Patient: sex F, age 74
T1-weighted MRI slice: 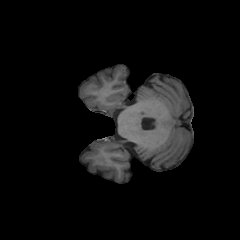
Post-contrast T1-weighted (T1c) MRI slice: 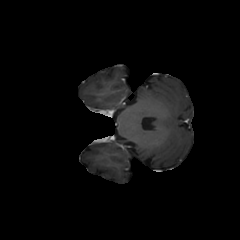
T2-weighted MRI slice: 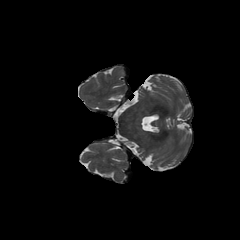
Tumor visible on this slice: no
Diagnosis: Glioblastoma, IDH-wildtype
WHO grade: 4